Question: I am new in MAC OS X development, I have to align text centre in 'nsMenuItem' but I not find any particular solution. I checked on google but not find any tutorial.
Find some tutorial but not exactly same, in these tutorial we take a 'NSView' in 'nsMenuItem' and then Insert 'subview' in 'NSVIEW' to accomplish it centre align.
Is there is any better solution? Please provide me link if possible.
Edit : I attached screen shot, but this is not working for me.

Thanks
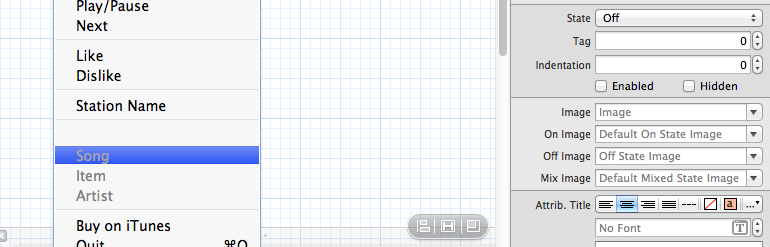
Answer: You can set the Attributed String of the menu item, which does allow you to center the text, as well as change the font, color and size of the text as well.
I do not know which version of Xcode/OSX you are using, but under Xcode 5.0.2 you can use the built-in interface builder to edit the attributed strings of menu items.
Click the MainMenu.xib entry, then click the menu you want to edit to open it, then click the menu entry. On the right side of the window there should be some options, if not click the right most square in the group of 3 at the top right of the Xcode window <URL>.
Once you have the right panel open click the Attributes Inspector icon [2] (4th from the left, looks like a slider type icon). At the bottom of the list of attributes you will see an entry for "Attrib. Title" [3].
That is where you can set a custom font, color and alignment for your menu item.
If you need more control then that provides, you can also embed custom NSViews into your menus which gives you complete control over how the menu will look.